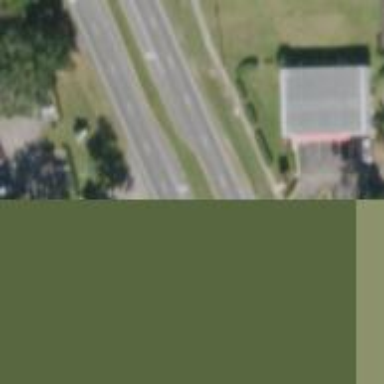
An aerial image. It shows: Asphalt road classified as trunk highway.